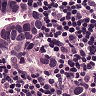
Metastatic tissue present: yes